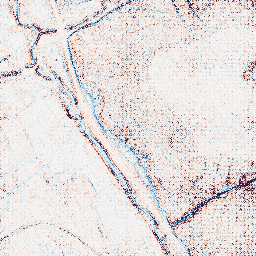
Category: edge_preserving
Decomposition family: anisotropic_diffusion
Decomposition parameters: iterations: 5
kappa: 50
gamma: 0.1
Upsampling method: regularized
Upsampling parameters: scale: 4
lambda_reg: 0.1
Upsampling scale: 4